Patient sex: M
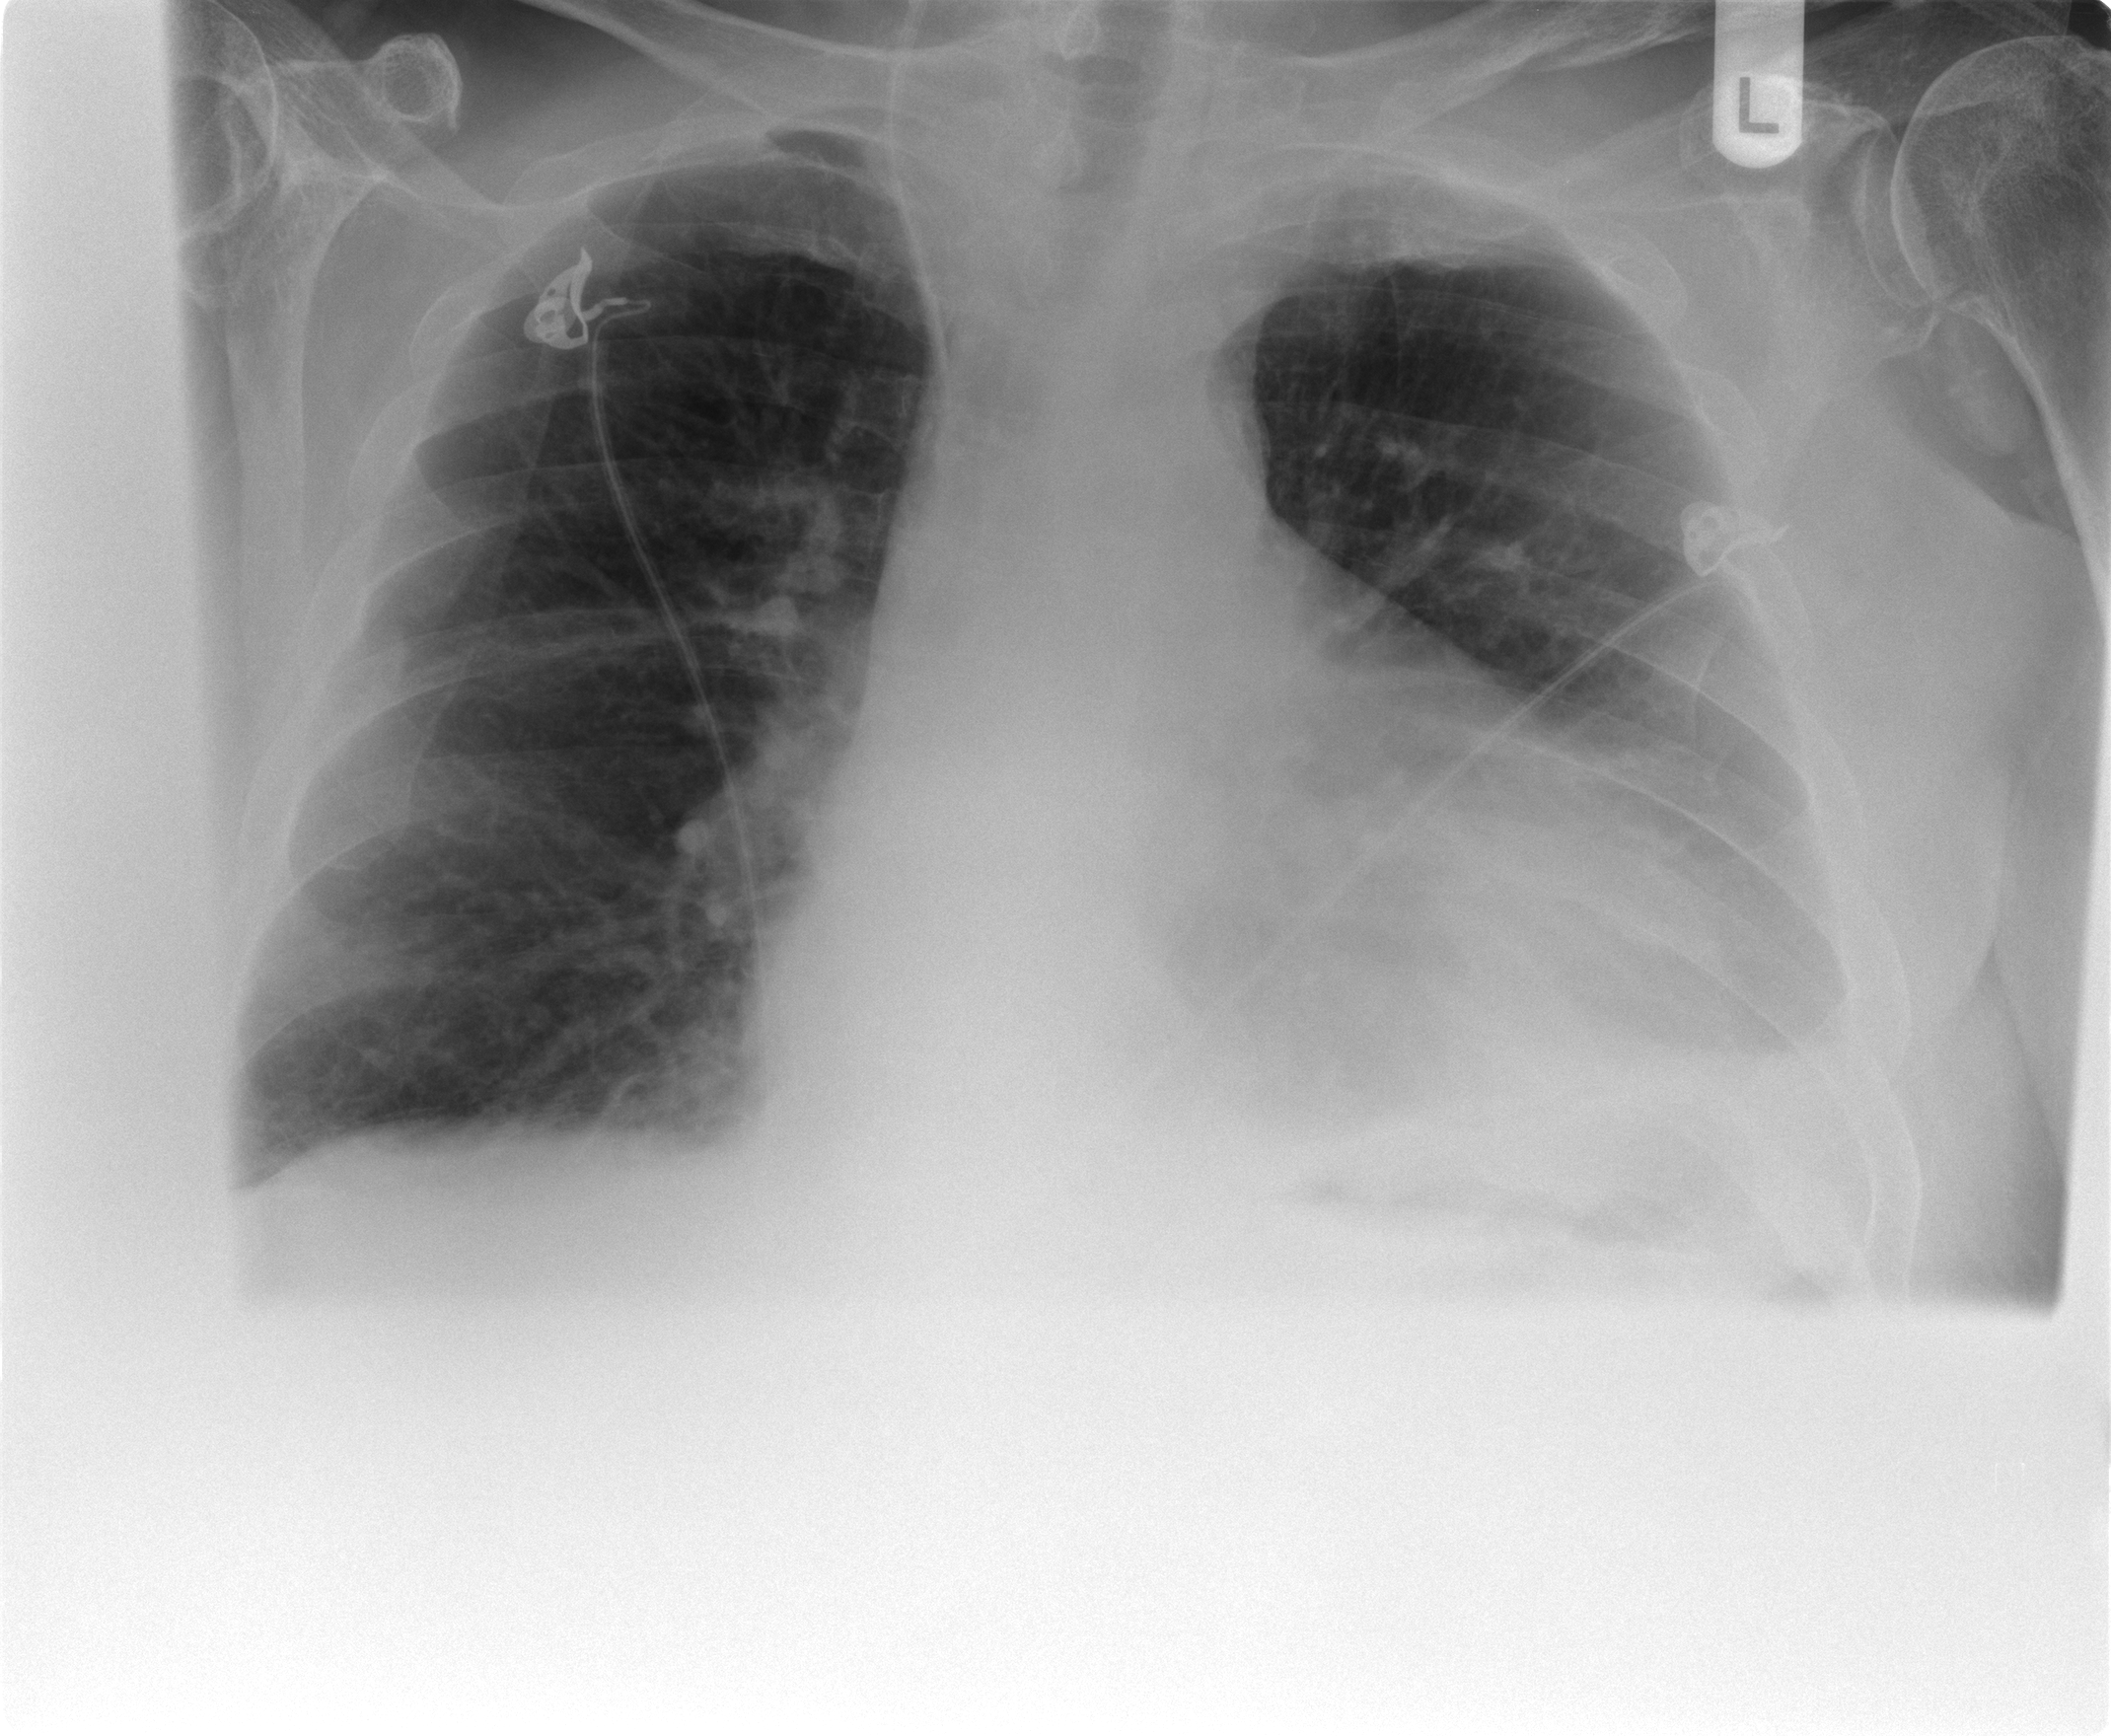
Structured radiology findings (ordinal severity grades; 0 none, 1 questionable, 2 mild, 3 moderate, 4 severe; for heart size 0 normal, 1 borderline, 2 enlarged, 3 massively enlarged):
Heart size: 2
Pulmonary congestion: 1
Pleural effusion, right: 0
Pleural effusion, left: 1
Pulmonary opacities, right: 1
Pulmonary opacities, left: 0
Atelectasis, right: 1
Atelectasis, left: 2